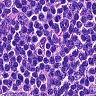
Metastatic tissue present: no